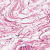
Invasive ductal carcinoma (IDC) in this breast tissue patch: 0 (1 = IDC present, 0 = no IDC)